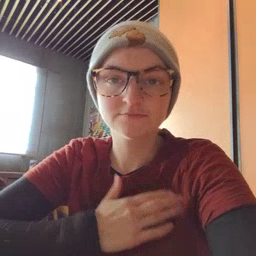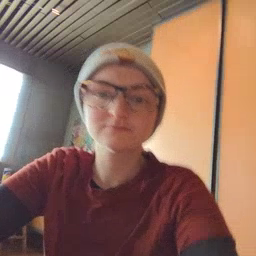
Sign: minemy